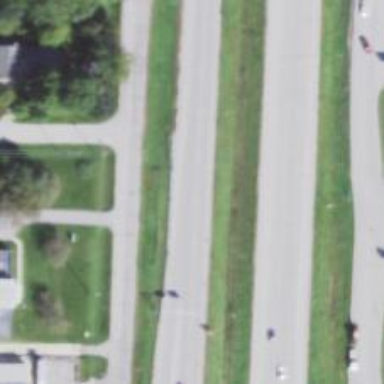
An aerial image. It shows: Primary highway.